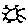
Label: sun